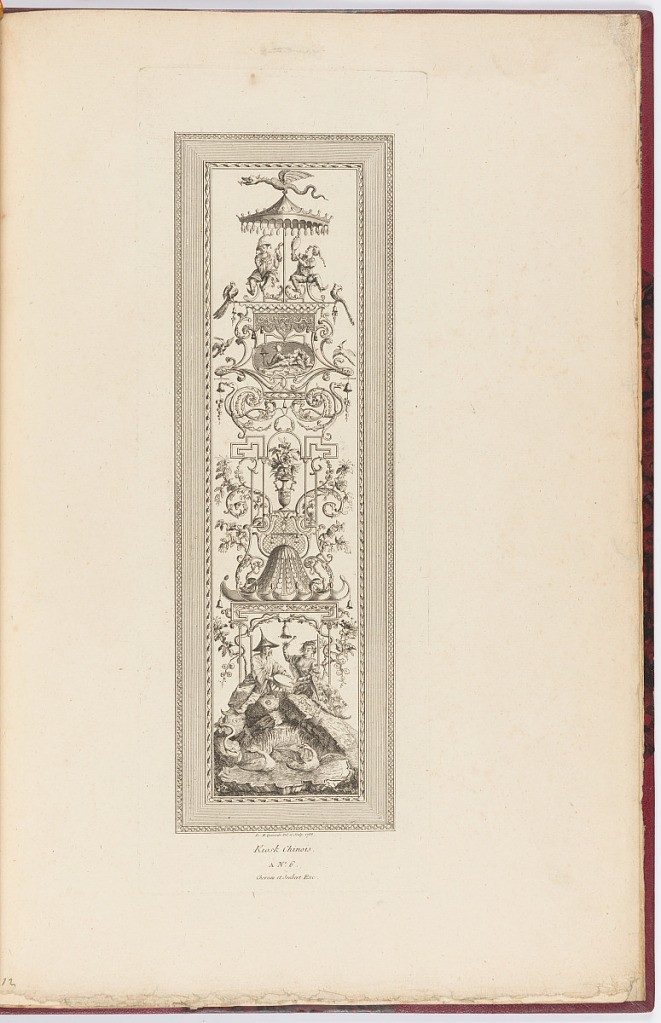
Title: Design for a Decorative Panel
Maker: François Marie Isidore Queverdo, 1748 - 1797
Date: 1788
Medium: Etching and engraving on paper
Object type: Print
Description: A design for a narrow vertical decorative panel titled and featuring a Chinese-style pavilion in the form of a tent with seated male and female figures playing a drum with water and swans in the foreground, surrounded by and topped with scrolling leaves, snakes, vases, flowers, bells, vignettes, birds, a dragon, and musicians. The plate is signed, numbered, titled, and dated.